Question: I'm trying to build a screen like this:

How can I put my span and anchor elements to grow in height to be with same height of the li?
I already started with this example <URL>
My center column should expand in height and width. The left and the right column should expand in height but should keep the width fixed.
Is there anything I can do to simplify this?
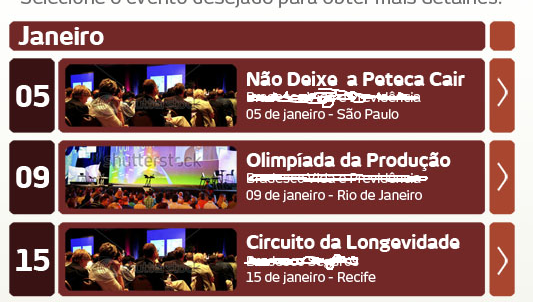
Answer: I modified the css to match the '<table><tbody><tr><td>' structure, because you had a four level nesting. I had to add a wrapper 'div' to the first table between the 'li' and the 'span's:
<URL>
'''
#ListaEventosPorMes ul.vermelho {
display: table;
}
#ListaEventosPorMes ul.vermelho li {
display: table-row-group;
}
#ListaEventosPorMes ul.vermelho li div,
#ListaEventosPorMes ul.vermelho li a {
display: table-row;
}
#ListaEventosPorMes ul.vermelho li span {
display: table-cell;
height: 74px;
}
'''